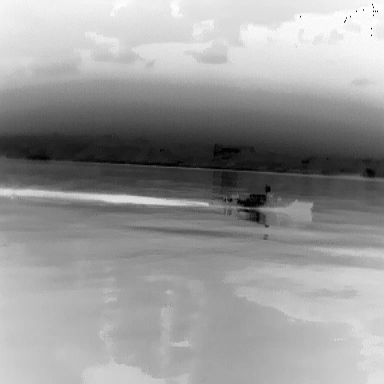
There is a canoe in the infrared image.